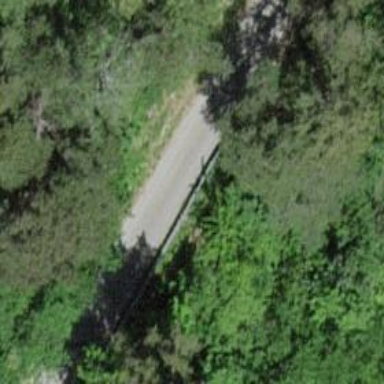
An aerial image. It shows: Unclassified road with asphalt surface.